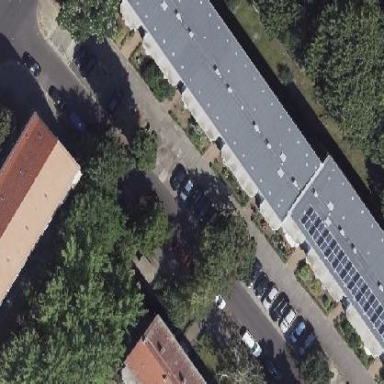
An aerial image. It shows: Street-side parking area with concrete plates surface.